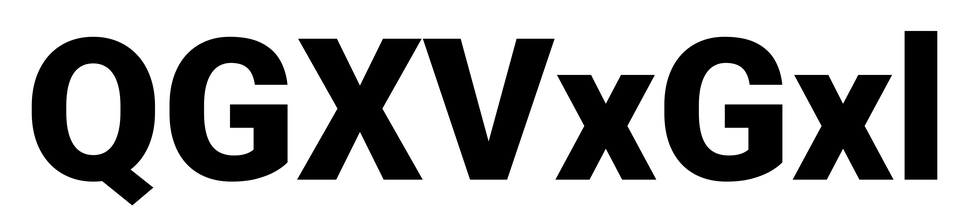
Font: Roboto_Black